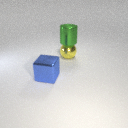
large yellow metal sphere behind large blue metal cube